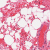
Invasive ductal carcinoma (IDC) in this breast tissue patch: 0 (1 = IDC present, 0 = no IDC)